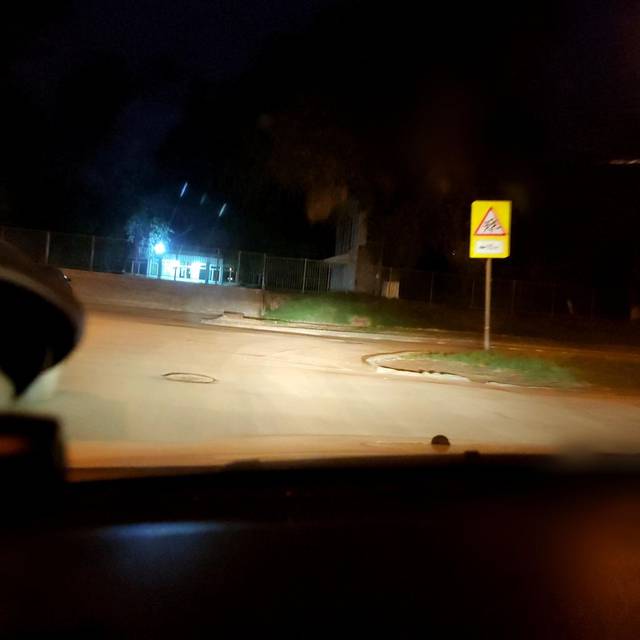
Region: Russia
Coordinates: 53.196, 50.204